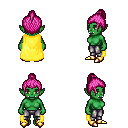
a pixel art fantasy rpg character, female body template, orc, green skin, yellow cape, metal pants, pink short topknot hairstyle, gold boots, four views (front, back, left, right), 2x2 character sprite sheet, small pixel art, hard edges, no anti-aliasing